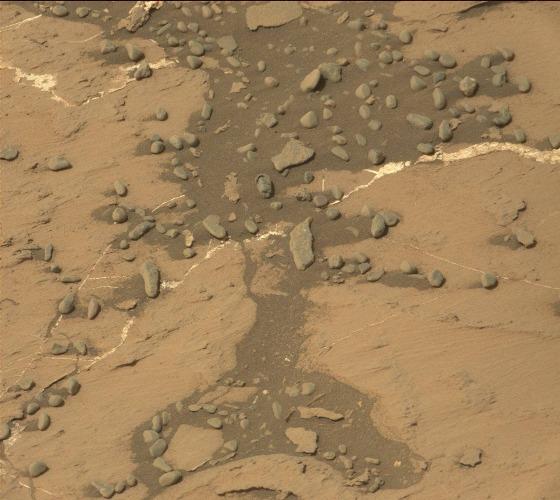
Terrain classes present: Bedrock, Gravel / Sand / Soil, Rock